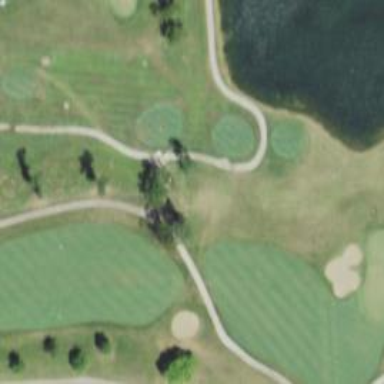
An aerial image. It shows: Pathway for golfing.